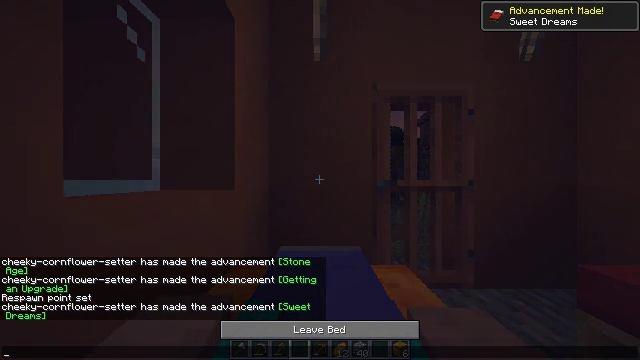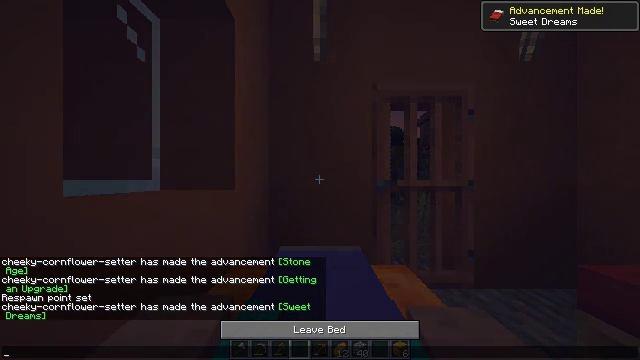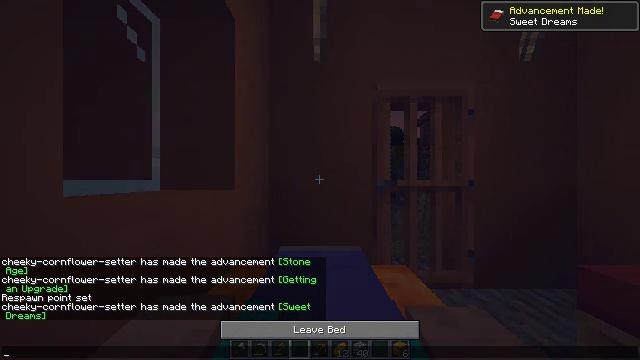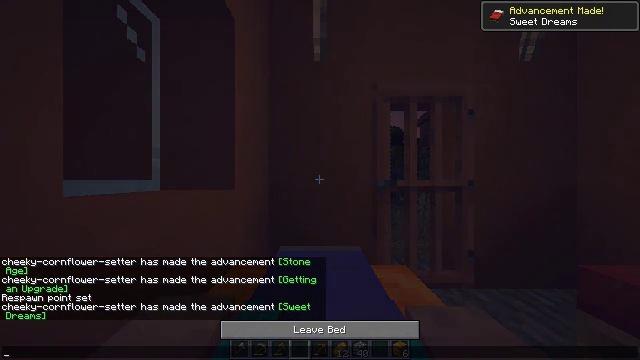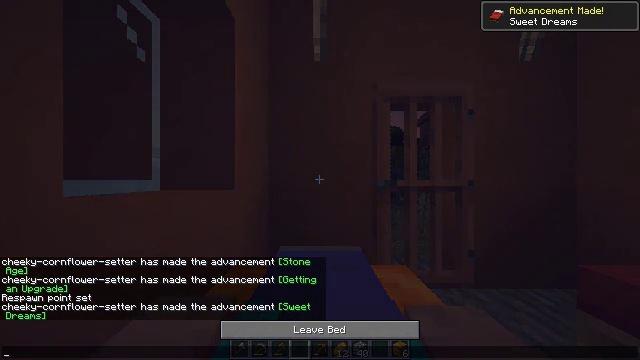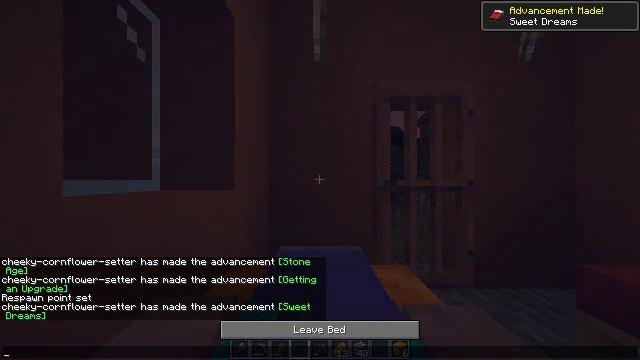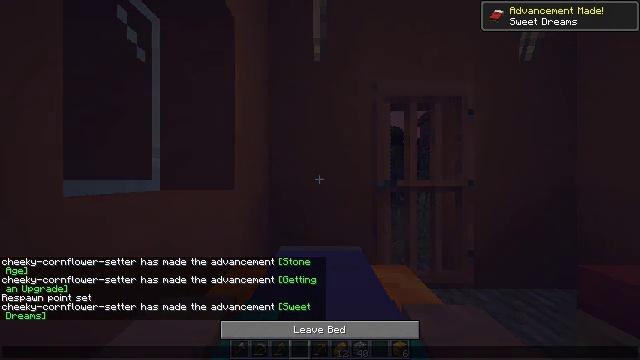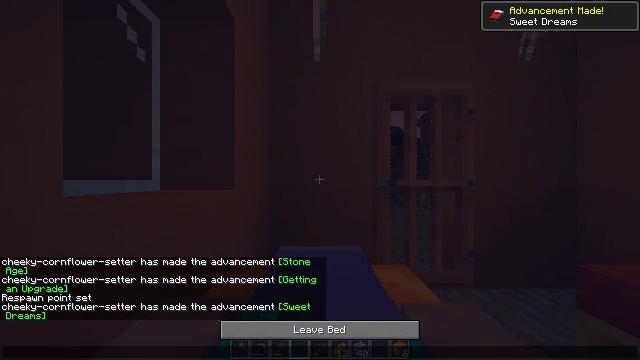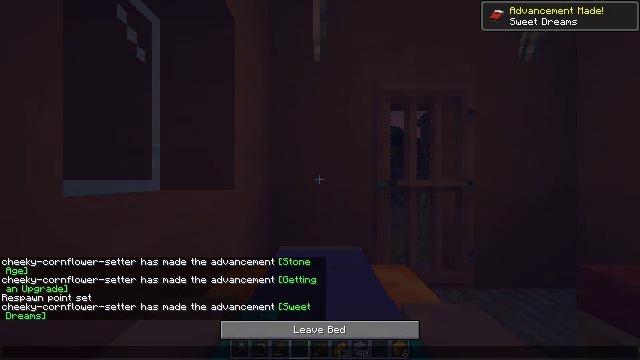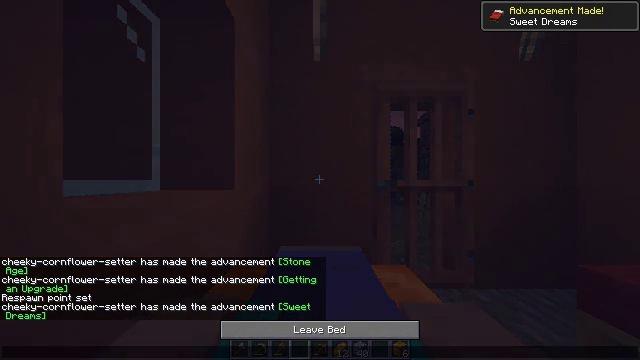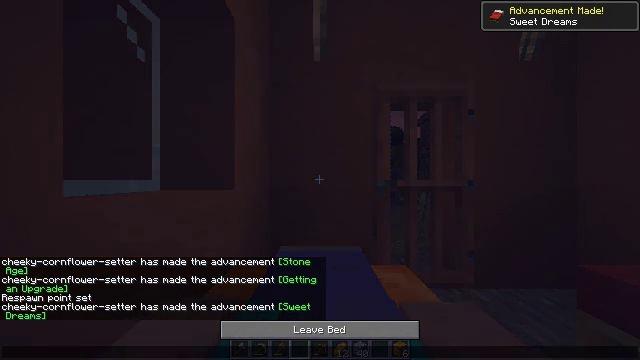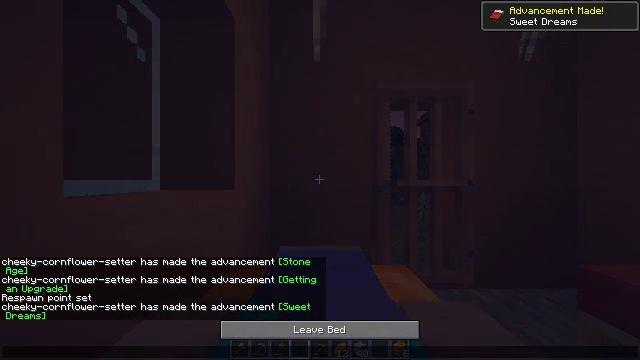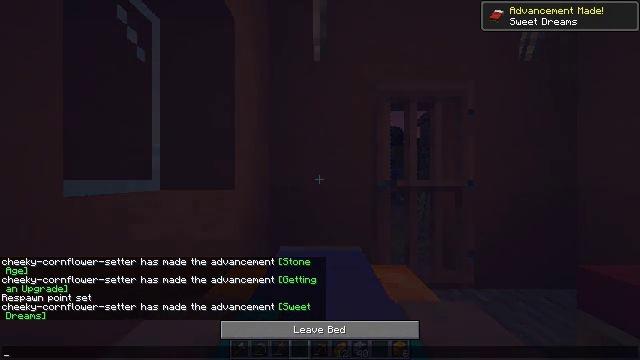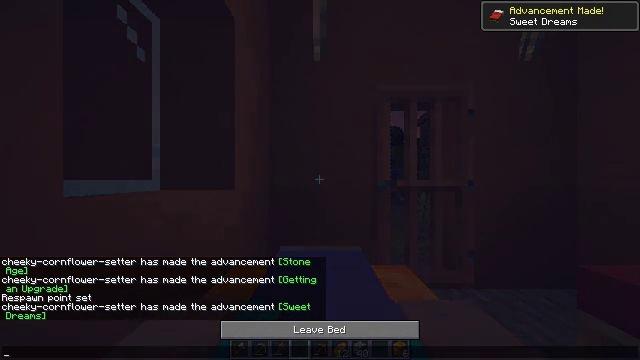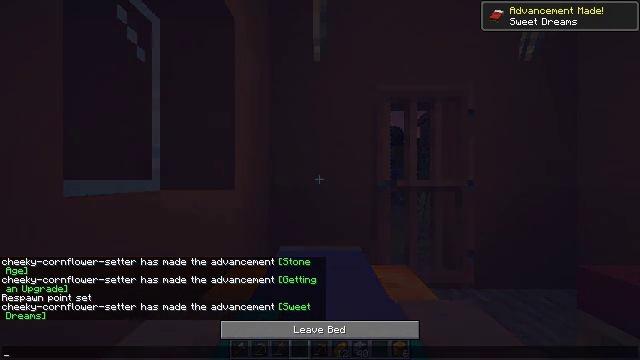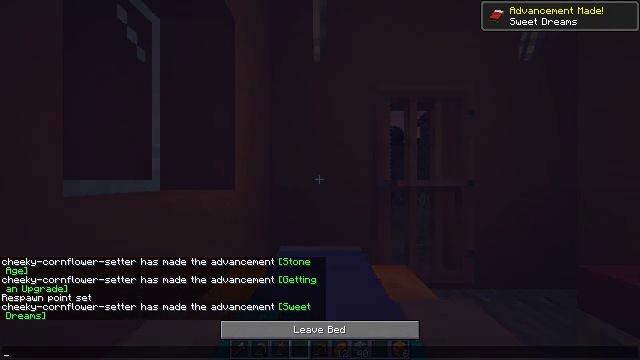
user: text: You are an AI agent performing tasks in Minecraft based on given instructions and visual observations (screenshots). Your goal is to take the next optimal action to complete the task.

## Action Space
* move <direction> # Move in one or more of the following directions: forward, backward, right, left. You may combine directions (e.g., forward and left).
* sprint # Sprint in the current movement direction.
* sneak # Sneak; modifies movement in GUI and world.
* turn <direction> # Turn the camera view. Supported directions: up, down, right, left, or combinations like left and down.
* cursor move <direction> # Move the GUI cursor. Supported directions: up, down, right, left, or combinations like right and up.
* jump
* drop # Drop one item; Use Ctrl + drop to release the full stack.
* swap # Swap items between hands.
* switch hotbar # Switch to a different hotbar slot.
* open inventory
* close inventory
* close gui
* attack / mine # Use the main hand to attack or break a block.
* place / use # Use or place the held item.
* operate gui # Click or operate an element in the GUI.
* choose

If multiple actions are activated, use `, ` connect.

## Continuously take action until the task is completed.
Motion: motion action
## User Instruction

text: Break the orange bed to collect it.
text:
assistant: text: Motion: no_op
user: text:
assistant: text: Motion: no_op
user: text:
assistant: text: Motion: no_op
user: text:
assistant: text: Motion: no_op
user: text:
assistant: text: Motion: no_op
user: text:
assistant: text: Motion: no_op
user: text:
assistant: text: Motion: no_op
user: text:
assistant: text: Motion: no_op
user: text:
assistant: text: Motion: no_op
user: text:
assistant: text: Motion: no_op
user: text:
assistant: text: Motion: no_op
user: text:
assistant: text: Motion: no_op
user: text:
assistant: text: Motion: no_op
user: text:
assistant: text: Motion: no_op
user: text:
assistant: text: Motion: no_op
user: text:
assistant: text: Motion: no_op
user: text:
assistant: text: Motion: no_op
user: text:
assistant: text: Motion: no_op
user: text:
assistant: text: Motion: no_op
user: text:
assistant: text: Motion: no_op
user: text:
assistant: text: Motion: no_op
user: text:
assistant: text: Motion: no_op
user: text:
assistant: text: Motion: no_op
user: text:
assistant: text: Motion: no_op
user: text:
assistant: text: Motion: no_op
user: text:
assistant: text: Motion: no_op
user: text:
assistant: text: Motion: no_op
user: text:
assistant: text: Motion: no_op
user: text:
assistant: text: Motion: no_op
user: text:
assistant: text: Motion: close gui